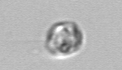
Label: Amoeba